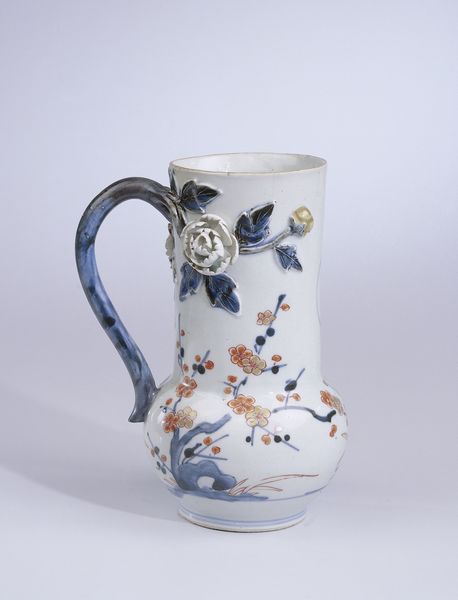
Titel: Japanse kan met bloemen in reliëf en de letter B
Standort: Amsterdam
Institution: Rijksmuseum
Schlagwörter: blumen, krug, vase, verzierung